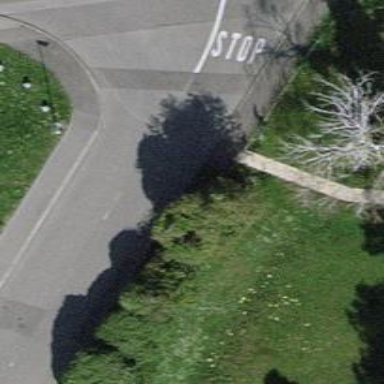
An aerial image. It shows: Kerb barrier.